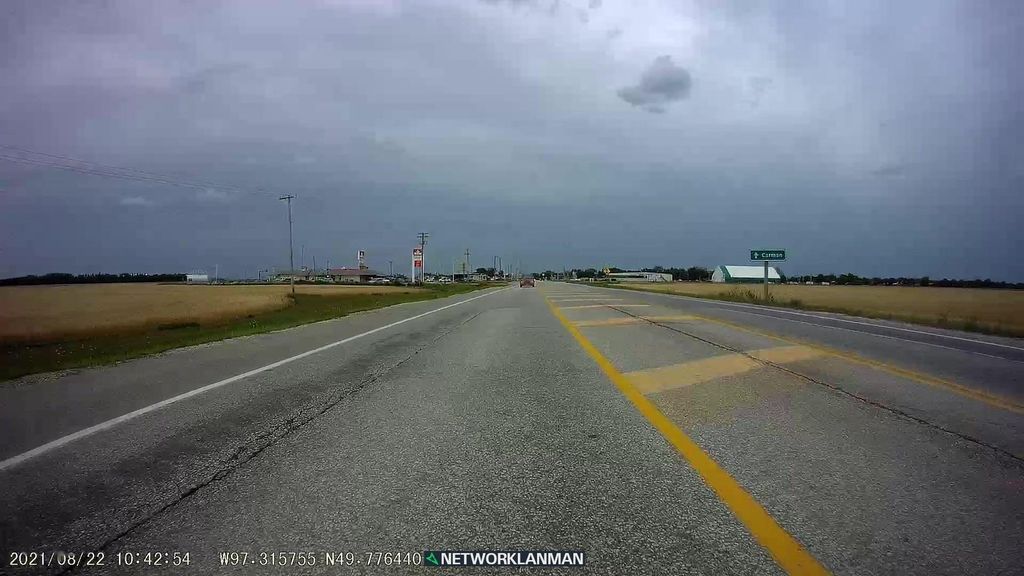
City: winnipeg